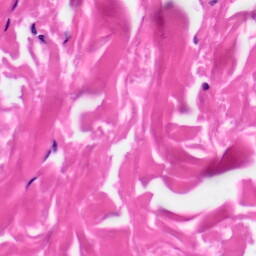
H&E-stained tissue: Skin